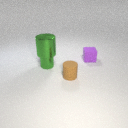
small purple rubber cube to the right of small green metal cylinder